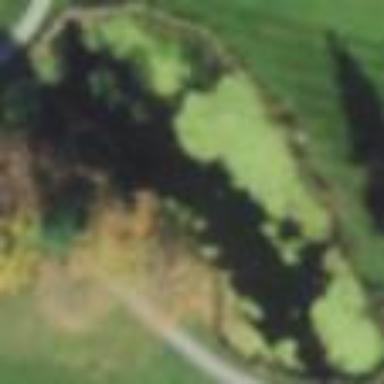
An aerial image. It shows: Water hazard in golf course. The hazard is natural water feature.